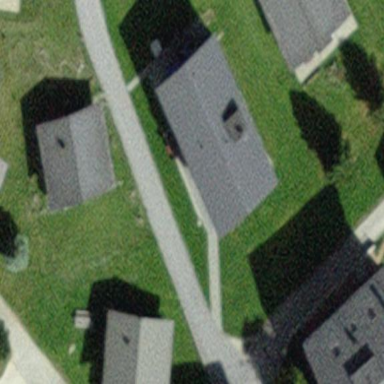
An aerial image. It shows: Gabled building.